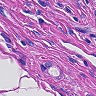
Metastatic tissue present: yes